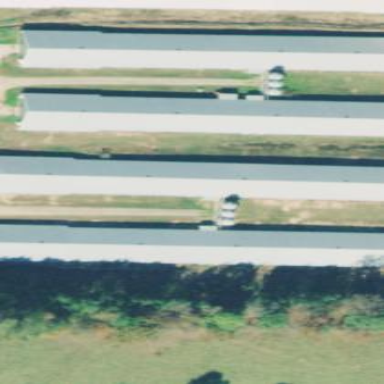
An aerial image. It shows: Feedlot in farmyard.